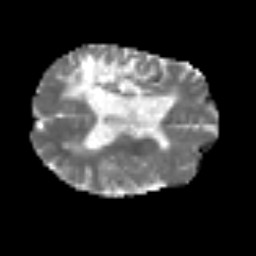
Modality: MD
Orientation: axial
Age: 58
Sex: male
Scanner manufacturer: siemens
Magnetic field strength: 3 T
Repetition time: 3.2 s
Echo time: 0.081 s